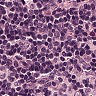
Metastatic tissue present: no